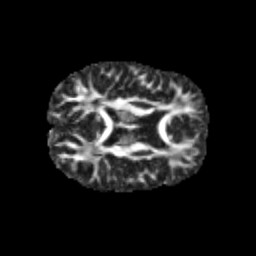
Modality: FA
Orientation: axial
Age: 13
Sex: male
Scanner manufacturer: siemens
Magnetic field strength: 3 T
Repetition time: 3.8 s
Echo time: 0.07 s